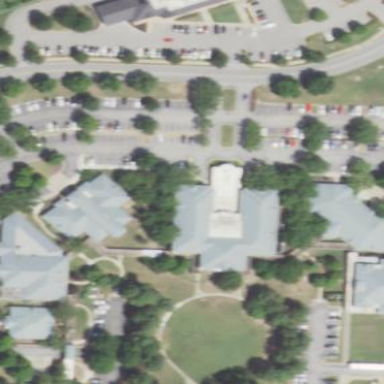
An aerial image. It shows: Commercial building housing healthcare clinic.